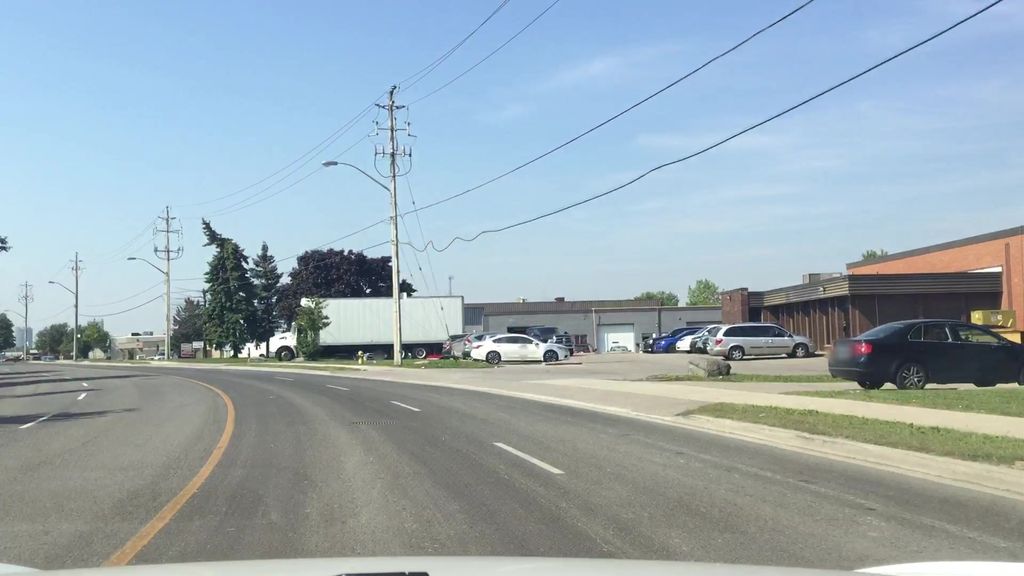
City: toronto